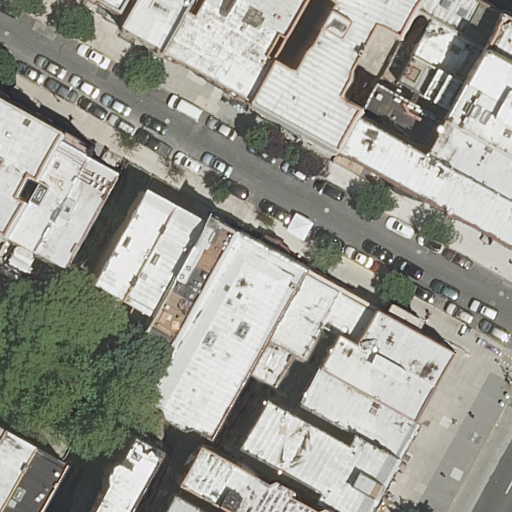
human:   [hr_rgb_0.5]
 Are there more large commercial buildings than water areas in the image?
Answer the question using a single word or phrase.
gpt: no

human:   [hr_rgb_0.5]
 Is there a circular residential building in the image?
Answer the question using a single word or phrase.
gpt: no

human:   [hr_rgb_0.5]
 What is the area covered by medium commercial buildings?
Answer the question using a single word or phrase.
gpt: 0m2

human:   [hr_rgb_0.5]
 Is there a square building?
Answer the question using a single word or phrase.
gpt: no

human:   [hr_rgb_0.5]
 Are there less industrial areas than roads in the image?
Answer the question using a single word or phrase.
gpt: yes

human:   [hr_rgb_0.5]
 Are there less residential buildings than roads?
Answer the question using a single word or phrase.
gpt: no

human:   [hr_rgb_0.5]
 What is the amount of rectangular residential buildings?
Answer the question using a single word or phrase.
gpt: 16

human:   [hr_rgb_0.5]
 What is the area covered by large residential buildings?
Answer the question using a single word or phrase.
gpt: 617m2

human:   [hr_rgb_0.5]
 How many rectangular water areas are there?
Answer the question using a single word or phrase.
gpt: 0

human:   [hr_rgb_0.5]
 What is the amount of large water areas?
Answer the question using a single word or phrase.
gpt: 0

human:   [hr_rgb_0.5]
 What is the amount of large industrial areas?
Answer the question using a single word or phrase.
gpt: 0

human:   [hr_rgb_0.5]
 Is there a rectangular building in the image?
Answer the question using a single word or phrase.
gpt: yes

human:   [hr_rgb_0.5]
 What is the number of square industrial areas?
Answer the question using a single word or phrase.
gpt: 0

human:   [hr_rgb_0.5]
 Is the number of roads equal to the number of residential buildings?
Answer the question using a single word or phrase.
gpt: no

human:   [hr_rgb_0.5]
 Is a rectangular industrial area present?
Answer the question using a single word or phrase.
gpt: yes

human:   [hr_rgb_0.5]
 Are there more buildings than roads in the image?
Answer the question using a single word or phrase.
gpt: yes

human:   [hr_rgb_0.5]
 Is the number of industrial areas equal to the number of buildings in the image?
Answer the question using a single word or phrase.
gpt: no

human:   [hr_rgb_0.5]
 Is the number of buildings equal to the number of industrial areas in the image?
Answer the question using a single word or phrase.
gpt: no

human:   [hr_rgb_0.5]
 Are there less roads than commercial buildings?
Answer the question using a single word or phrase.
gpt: no

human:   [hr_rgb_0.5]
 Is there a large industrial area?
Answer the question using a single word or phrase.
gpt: no

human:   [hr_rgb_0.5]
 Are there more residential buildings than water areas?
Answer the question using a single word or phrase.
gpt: yes

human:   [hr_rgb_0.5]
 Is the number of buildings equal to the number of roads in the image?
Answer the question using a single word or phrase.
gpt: no

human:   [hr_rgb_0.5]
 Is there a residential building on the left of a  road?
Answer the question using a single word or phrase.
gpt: yes

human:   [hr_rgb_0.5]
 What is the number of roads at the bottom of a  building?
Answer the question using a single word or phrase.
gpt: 2

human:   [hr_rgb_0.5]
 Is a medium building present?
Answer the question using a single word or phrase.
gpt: yes

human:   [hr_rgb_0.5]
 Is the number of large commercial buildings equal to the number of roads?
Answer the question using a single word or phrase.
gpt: no

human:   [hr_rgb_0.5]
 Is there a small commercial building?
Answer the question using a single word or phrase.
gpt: no

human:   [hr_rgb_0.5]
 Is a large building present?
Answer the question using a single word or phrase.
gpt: yes

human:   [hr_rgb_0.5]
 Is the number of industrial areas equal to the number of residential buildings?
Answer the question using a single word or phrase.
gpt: no

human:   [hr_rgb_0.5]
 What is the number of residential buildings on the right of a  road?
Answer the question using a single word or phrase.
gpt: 9

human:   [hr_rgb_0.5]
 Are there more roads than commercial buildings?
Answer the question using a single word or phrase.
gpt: yes

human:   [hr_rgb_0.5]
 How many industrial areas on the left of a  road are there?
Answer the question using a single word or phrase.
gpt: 1

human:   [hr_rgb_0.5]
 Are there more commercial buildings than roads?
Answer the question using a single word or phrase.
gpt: no

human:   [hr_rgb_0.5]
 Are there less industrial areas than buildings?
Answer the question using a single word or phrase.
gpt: yes

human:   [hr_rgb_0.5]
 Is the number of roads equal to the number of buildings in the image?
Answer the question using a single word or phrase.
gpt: no

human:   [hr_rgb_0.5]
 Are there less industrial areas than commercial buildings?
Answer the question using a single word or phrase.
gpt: no